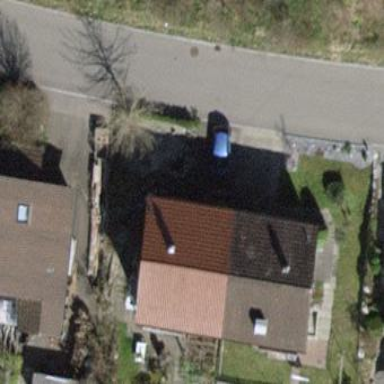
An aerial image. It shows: Building with tile roof.